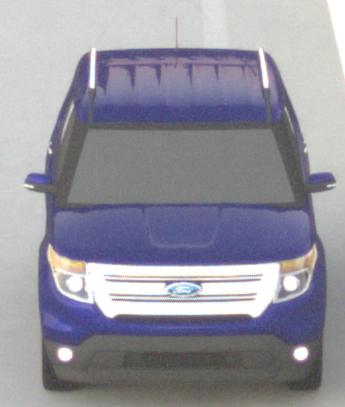
Make: Ford
Model: Explorer
Detailed model: Gen. 5
Model produced from: 2010
Model produced until: 2019
Doors: 5
Color: blue
Road condition: dry road
Daytime: sunrise or sunset
Contrast: low contrast